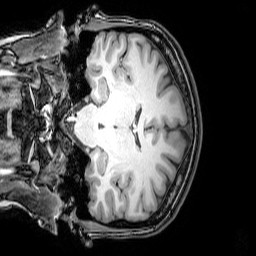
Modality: T1w
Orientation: coronal
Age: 22
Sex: female
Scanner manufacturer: philips
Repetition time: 0.008146 s
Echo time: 0.00373 s